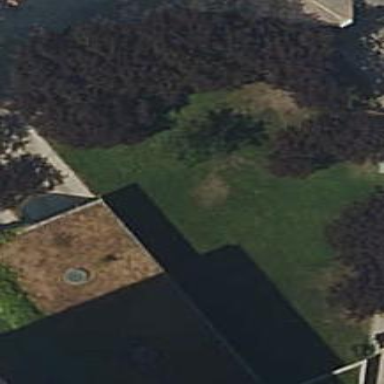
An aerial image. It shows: Garden that is leisure land.